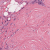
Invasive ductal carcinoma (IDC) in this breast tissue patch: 1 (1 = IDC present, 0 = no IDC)